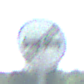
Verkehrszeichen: EndeUeberholverbot
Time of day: MorningAfternoon
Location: Outdoor (Special)
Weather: Clear
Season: NotSpecified
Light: Natural